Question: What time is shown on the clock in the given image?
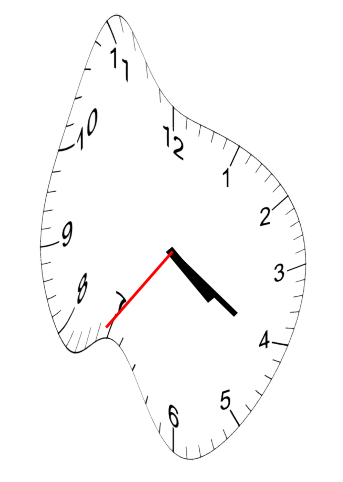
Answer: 04:20:36